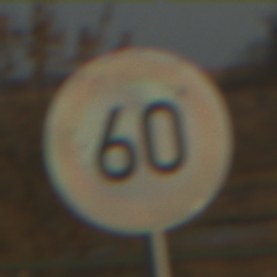
Verkehrszeichen: Geschwindigkeit60
Umgebung: Outdoor, RoadRail
Tageszeit: SunriseSunset
Wetter: PartlyCloudy
Licht: Natural
Jahreszeit: NotSpecified
Kontrast: HighContrast